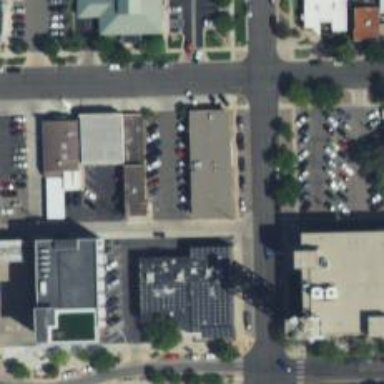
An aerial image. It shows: Parking space is available.